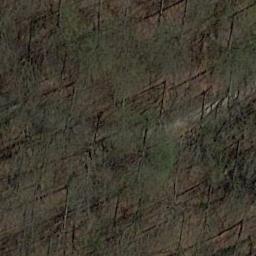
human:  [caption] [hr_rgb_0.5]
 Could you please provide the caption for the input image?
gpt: This is a dense forest .

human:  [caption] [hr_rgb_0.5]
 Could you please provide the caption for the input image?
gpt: The forest is on the bare land .

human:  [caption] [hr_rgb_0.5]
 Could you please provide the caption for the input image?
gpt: Many withered trees are in a forest .

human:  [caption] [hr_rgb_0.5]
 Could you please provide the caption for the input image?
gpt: The forest has some sparse green trees randomly arranged and the forest soil is deep yellow .

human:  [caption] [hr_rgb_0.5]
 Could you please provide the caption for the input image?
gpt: A sparse forest with some withered trees .